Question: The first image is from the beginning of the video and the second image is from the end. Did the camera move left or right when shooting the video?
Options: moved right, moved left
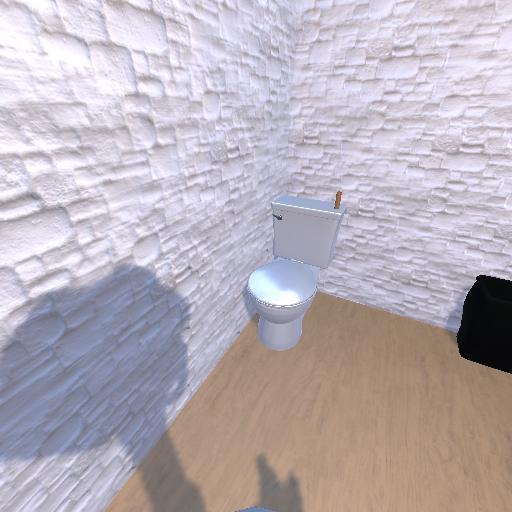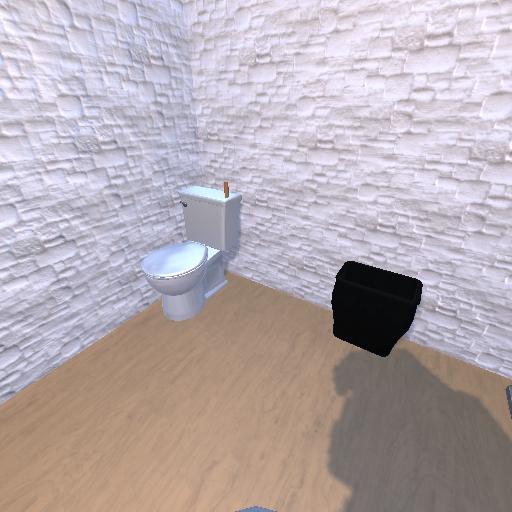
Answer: moved right